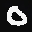
Label: 0